Question: This is my first time on stackverflow and hope someone could help me with this kind of problem.
I made website in Wordpress and want to disable hover effect on my category list in webshop. There are parent categories which automatically, when you hover with mouse, dropdown child categories. After researching i found css solution which looks like this:
'''
.widget.woocommerce.widget_product_categories ul li{
pointer-events:none;
}
'''
Wordpress Customize Custom CSS,

After this kind of update i found the problem - when i click on parent category, nothing happens (because of pointer-events obviously).
Is there any CSS solution for this kind of problem?
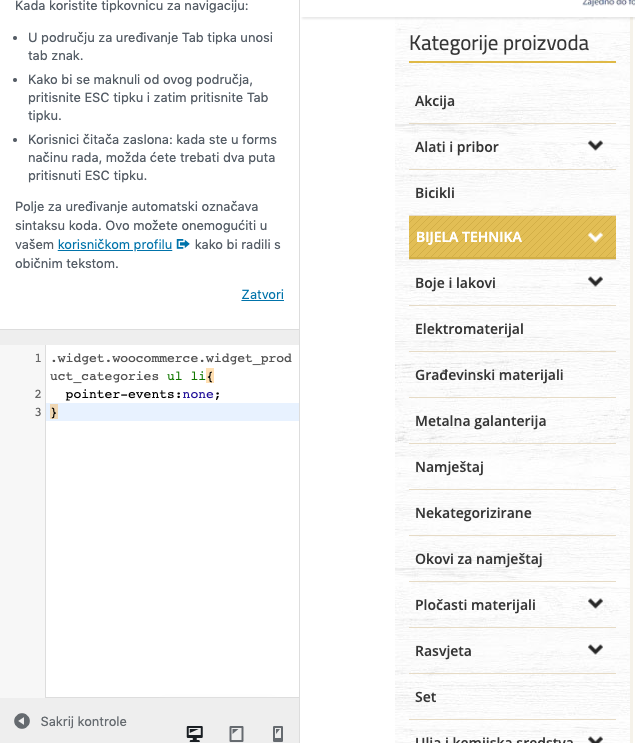
Answer: Hello did you try the following, I think you can use the CSS to just disable to pointer event on hover:
'''
.widget.woocommerce.widget_product_categories ul li:hover {
pointer-events: none;
}
'''
Edit 1:
ok the functionality that you need can't be done with CSS alone, you will need a bit of Javascript.
Try to add the following code in theme javascript file
'''
jQuery(".cat-item.cat-parent > a").click(function(event) {
event.preventDefault();
const ul_children = jQuery(this).parent().find('> ul.children');
if(jQuery(this).parent().hasClass('open')) {
jQuery(this).parent().removeClass('open')
ul_children.css('max-height',0)
} else {
jQuery(this).parent().addClass('open');
ul_children.css('max-height', ul_children[0].scrollHeight )
}
})
'''
also add the following CSS:
'''
.product-categories > .cat-parent:hover > ul.children {
max-height: 0px;
}
.product-categories li ul.children li:hover > .children {
max-height: 0px;
}
'''